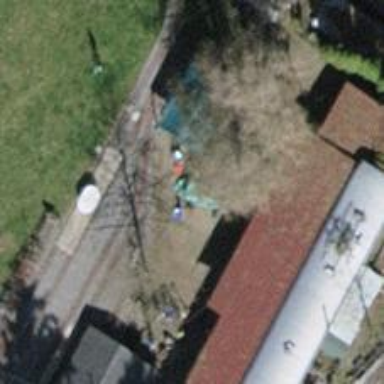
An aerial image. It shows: Miniature railway siding.